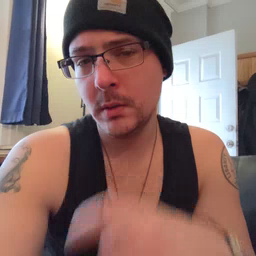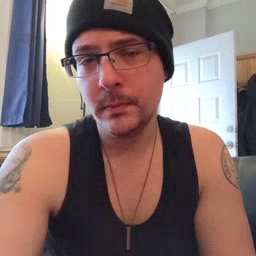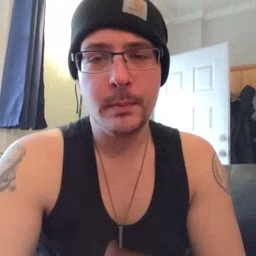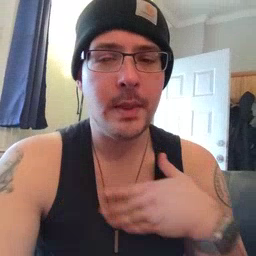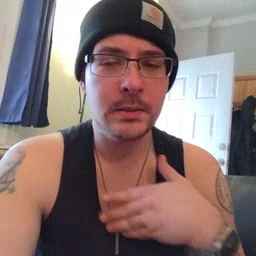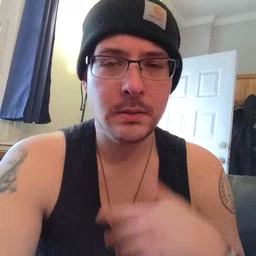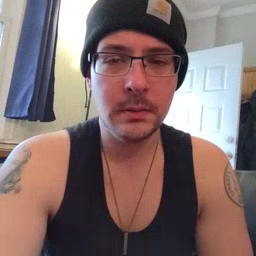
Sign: please